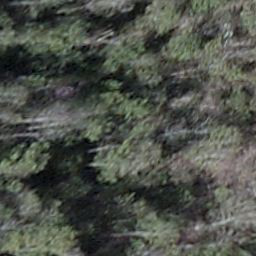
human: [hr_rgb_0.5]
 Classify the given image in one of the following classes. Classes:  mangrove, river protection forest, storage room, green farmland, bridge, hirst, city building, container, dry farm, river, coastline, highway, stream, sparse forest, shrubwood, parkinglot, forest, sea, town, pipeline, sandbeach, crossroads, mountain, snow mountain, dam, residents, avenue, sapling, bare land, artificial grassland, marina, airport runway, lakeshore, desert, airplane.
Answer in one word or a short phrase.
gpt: shrubwood